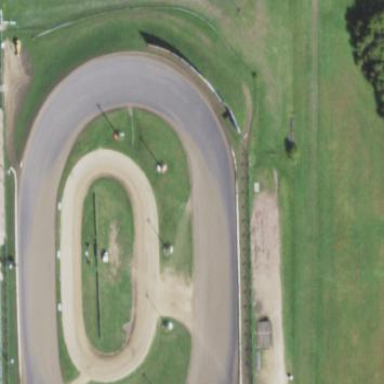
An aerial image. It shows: Motor sport raceway.